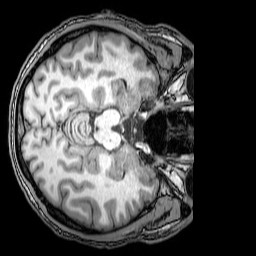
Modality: T1w
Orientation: axial
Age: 25
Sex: male